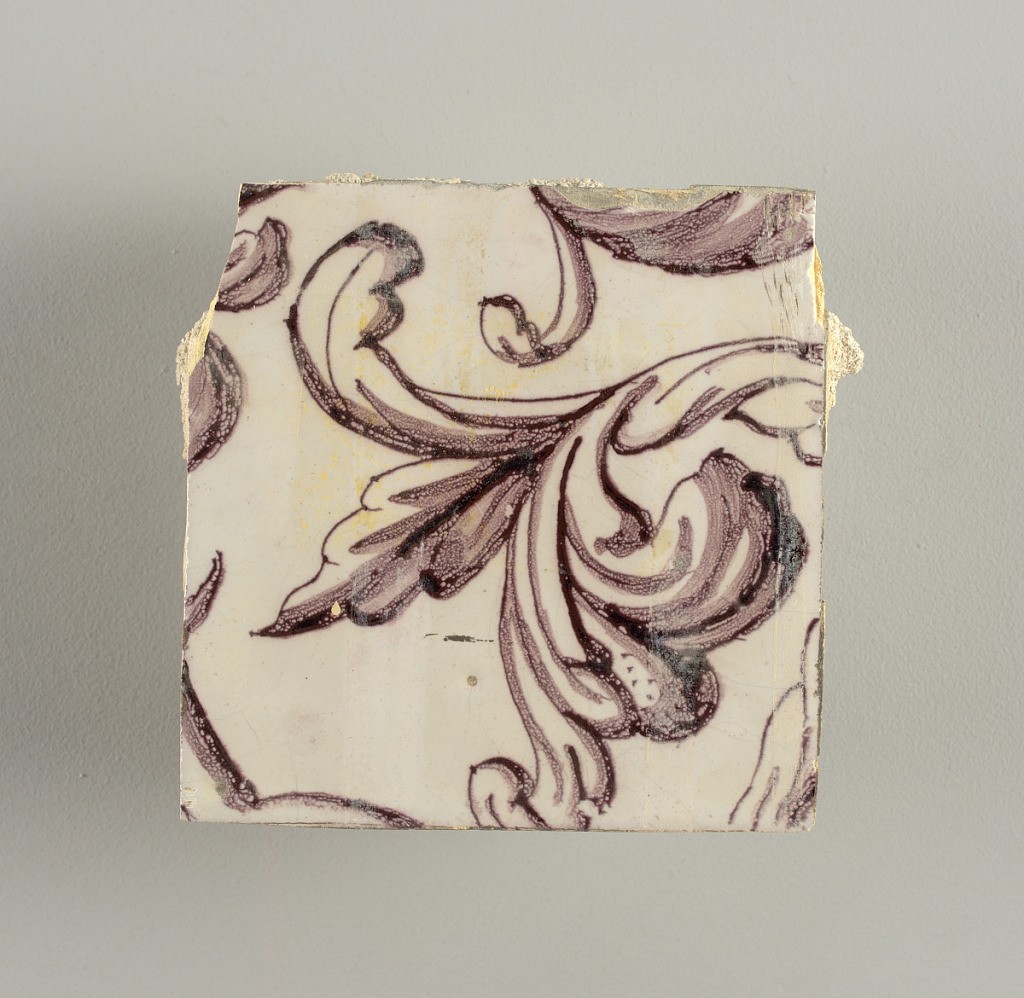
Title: Tile wall facing
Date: ca. 1725
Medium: Tin-glazed earthenware, underglaze
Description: Horizontal rectangle.  Thirty tiles wide and twenty-three tiles high with opening for fireplace eleven tiles wide and ten high.  Foliage arabesques disposed about three vertical axes from which are emphazised by urns at center and right, and at left by the figure of a standing woman carrying an infant on her arm and accompanied by two children.